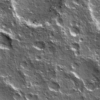
Label: not_dusty